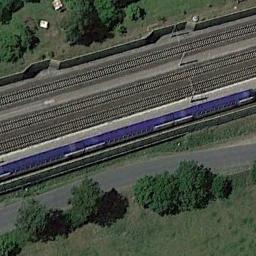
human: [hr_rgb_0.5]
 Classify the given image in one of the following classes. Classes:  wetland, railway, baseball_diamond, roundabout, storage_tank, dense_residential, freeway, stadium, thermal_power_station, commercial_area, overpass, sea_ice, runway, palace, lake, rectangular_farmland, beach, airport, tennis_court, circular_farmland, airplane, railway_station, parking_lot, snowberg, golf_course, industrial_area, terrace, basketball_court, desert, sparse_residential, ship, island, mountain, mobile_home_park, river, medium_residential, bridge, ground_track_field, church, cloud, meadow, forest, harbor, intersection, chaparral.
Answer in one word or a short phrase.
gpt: railway